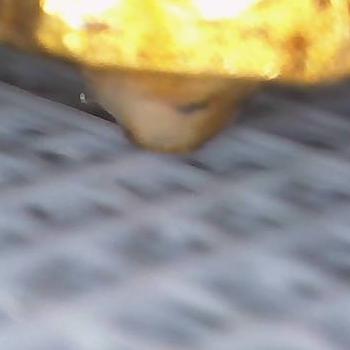
Flow rate: 69%